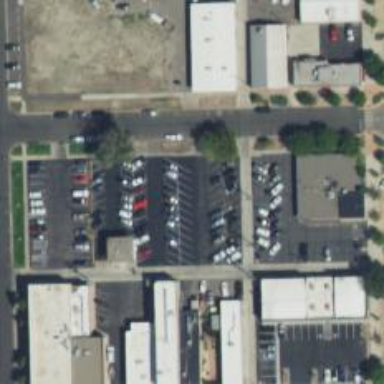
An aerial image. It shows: Parking space.